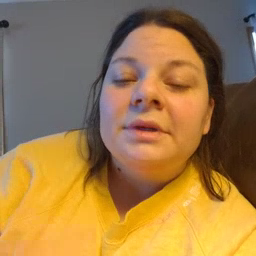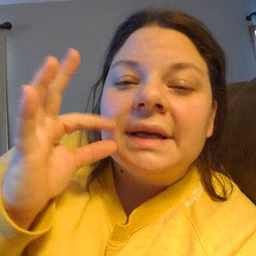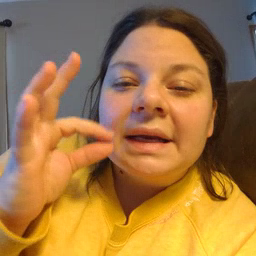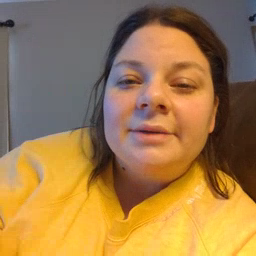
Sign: kitty